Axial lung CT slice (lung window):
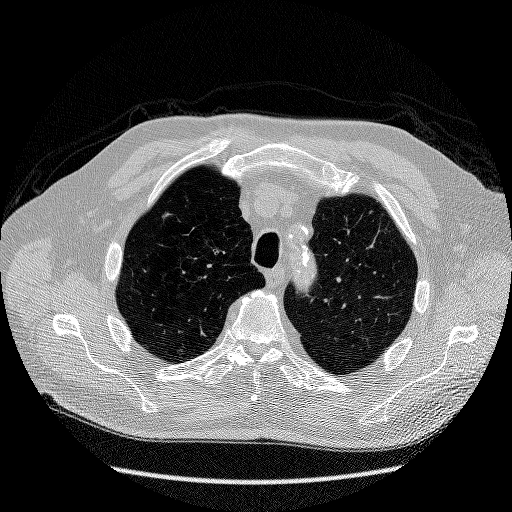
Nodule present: yes
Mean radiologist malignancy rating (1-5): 1